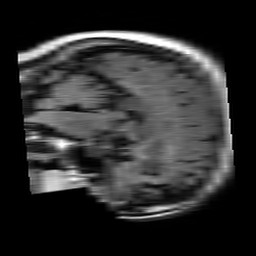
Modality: FLAIR
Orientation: sagittal
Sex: female
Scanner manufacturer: philips
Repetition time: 11 s
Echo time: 0.125 s